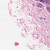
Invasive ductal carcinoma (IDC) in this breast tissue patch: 0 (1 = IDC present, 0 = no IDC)